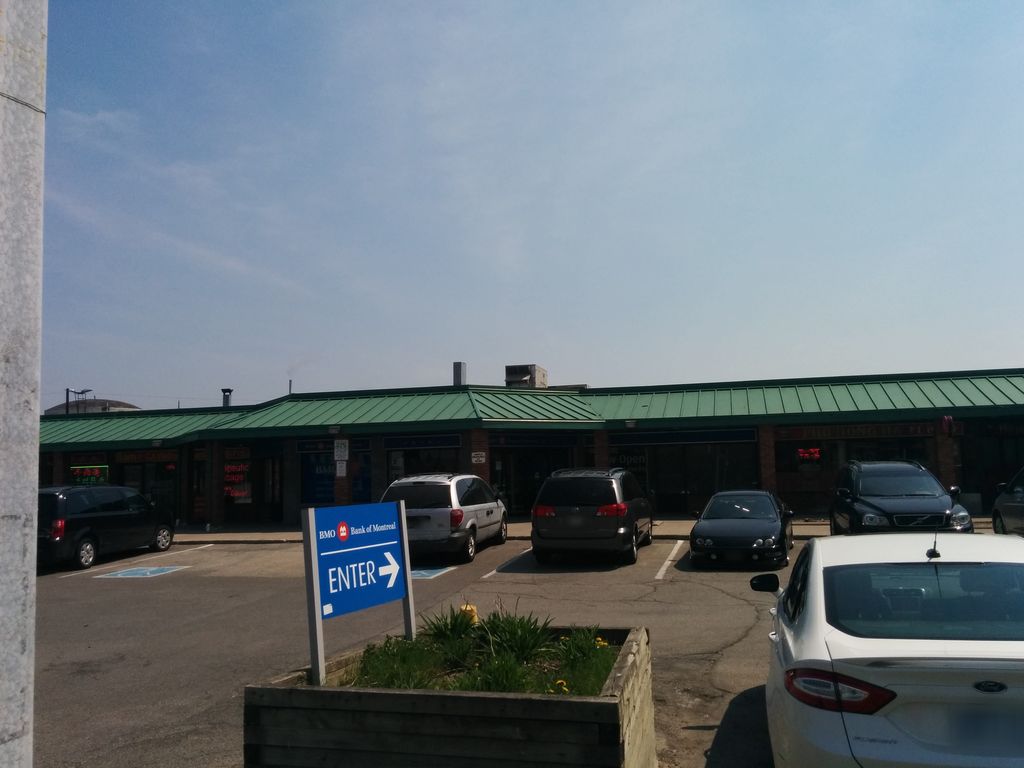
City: toronto